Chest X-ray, AP view. Patient: 76 years old, sex F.
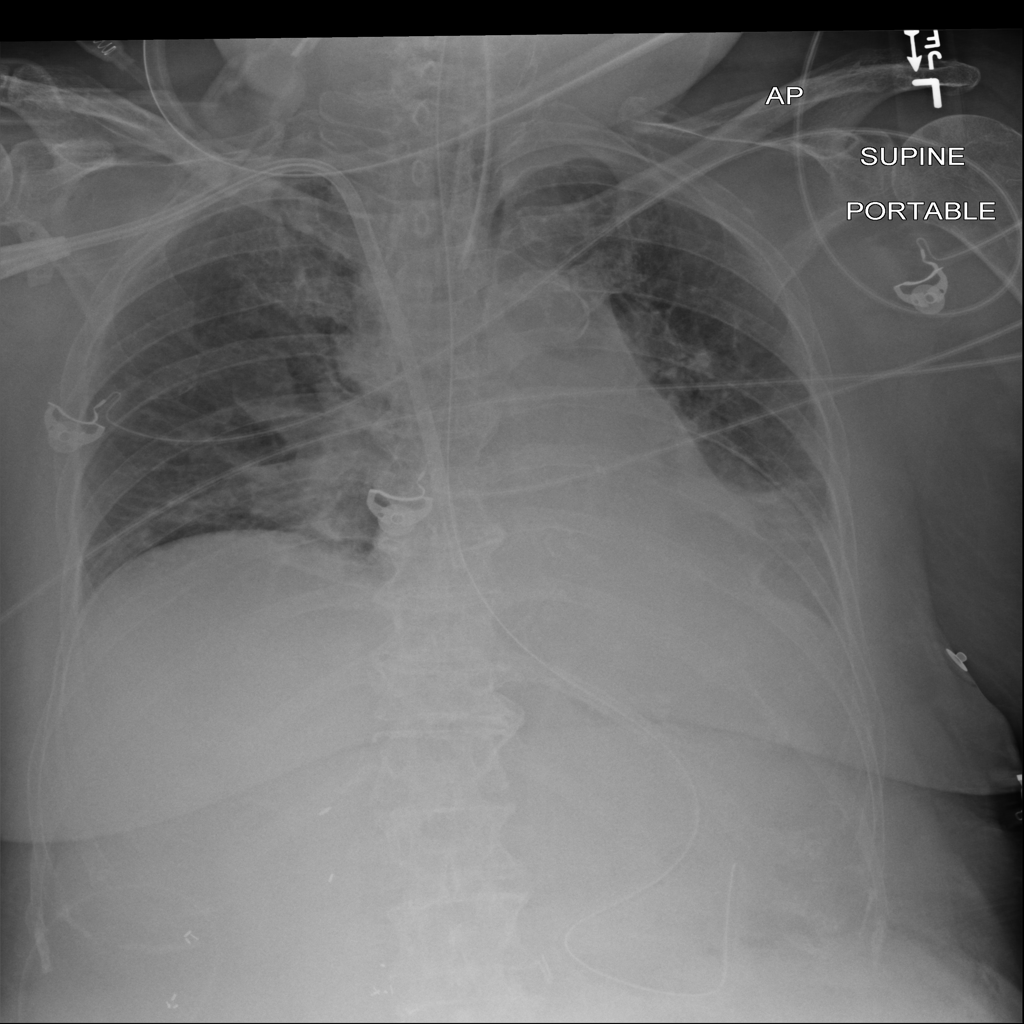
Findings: No Finding